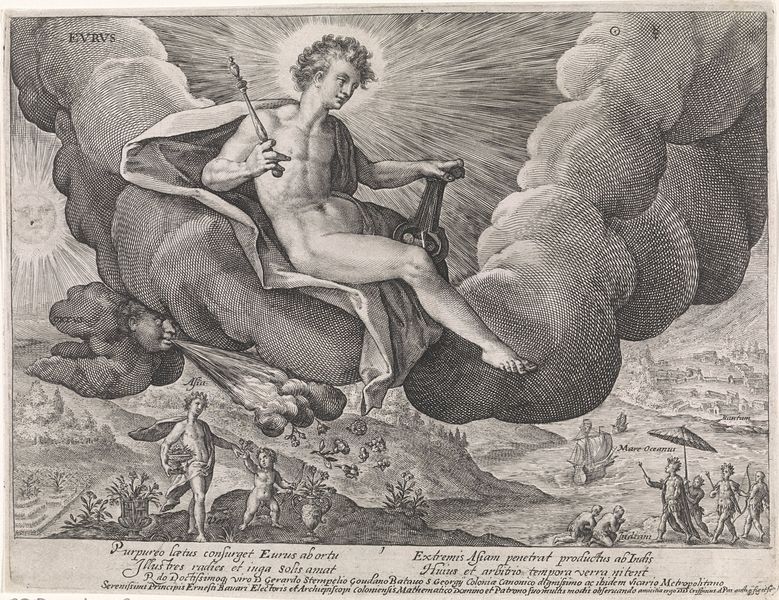
Titel: Oostenwind
Künstler: Crispijn van de (I) Passe
Standort: Amsterdam
Institution: Rijksmuseum
Schlagwörter: crown, king, people, religious, white, black, face, blanket, flowers, sheet, vase, profile, smoke, flower, angel, angels, cloud, clouds, harp, man, naked, nude, nudity, boat, landscape, mountain, mountains, sea, ship, water, sun, village, boy, child, light, plants, black and white, frame, allegory, writing, wings, wind, children, cherub, cupid, city, cape, jesus, buildings, religion, rose, god, land, lord, arrow, faith, umbrella, text, europe, muscles, wand, halo, lute, kneel, blow, nud, rays, mare, rule, angelic musician, nagel